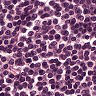
Metastatic tissue present: no